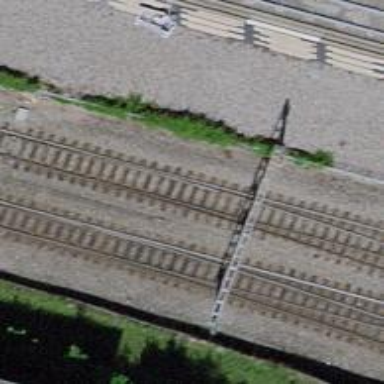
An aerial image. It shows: Single-track railway with electrified contact lines.